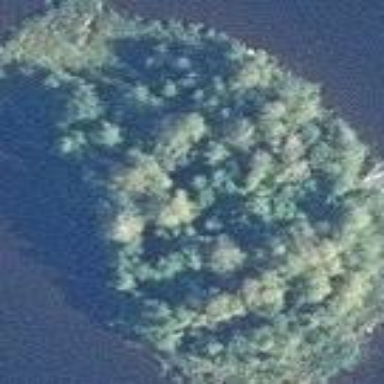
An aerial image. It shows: Islet.